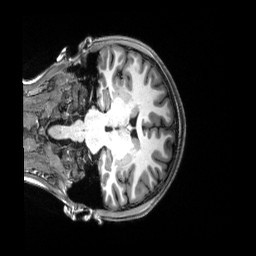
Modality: T1w
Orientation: coronal
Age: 20
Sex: female
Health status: healthy
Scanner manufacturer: siemens
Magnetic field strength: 3 T
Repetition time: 2.5 s
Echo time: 0.00222 s